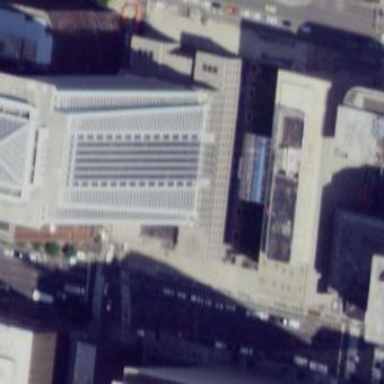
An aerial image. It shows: Building with flat glass and metal roof.